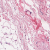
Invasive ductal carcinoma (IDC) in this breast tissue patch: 0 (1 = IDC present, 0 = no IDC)